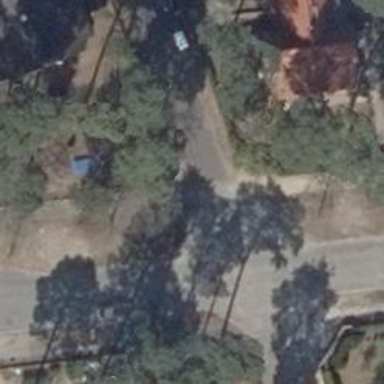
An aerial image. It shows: Residential road.